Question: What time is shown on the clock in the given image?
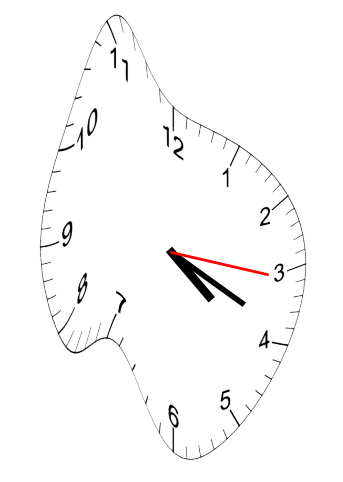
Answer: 04:19:16